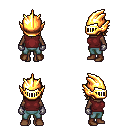
a pixel art fantasy rpg character, female body template, human, dark skin, maroon sleeveless shirt, teal pants, blonde long bangs hairstyle, gold helm, metal gloves, brown shoes, four views (front, back, left, right), 2x2 character sprite sheet, small pixel art, hard edges, no anti-aliasing